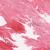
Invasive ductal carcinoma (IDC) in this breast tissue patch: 0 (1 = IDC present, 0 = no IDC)